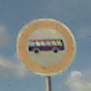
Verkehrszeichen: VerbotKraftomnibusse
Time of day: Midday
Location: Outdoor (RoadRail)
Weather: PartlyCloudy
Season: NotSpecified
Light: Natural